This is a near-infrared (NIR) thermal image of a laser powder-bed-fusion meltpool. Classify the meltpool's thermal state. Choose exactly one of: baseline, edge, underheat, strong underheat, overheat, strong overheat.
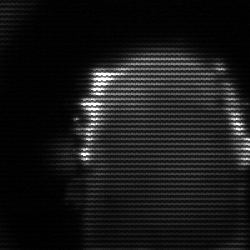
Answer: baseline